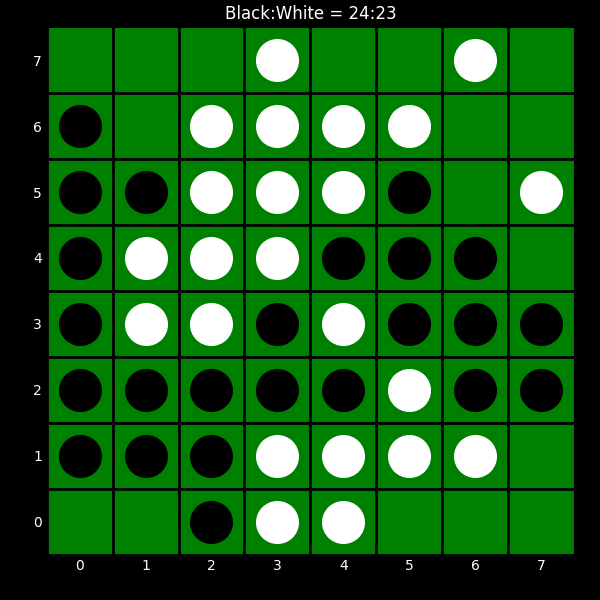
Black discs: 24
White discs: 23